Question: In VS 2010 project, I used nuget "install-package Microsoft.aspnet.webapi".
PM> install-package Microsoft.aspnet.webapi
Attempting to resolve dependency 'Microsoft.AspNet.WebApi.WebHost (>= 4.0.20505.0)'.
Attempting to resolve dependency 'Microsoft.Web.Infrastructure (>= 1.0.0.0)'.
Attempting to resolve dependency 'Microsoft.AspNet.WebApi.Core (>= 4.0.20505.0)'.
Attempting to resolve dependency 'Microsoft.AspNet.WebApi.Client (>= 4.0.20505.0)'.
Attempting to resolve dependency 'Microsoft.Net.Http (>= 2.0.20505.0)'.
Attempting to resolve dependency 'Newtonsoft.Json (>= 4.5.1)'.
'Microsoft.AspNet.WebApi 4.0.20505.0' installed.
However, when I go to "Add new item...", under installed templates, "Web API Controller Class" is NOT available. What else do I need to install to make the template show up. I DO NOT have MVC4 installed, do I need it also before the template will show up?

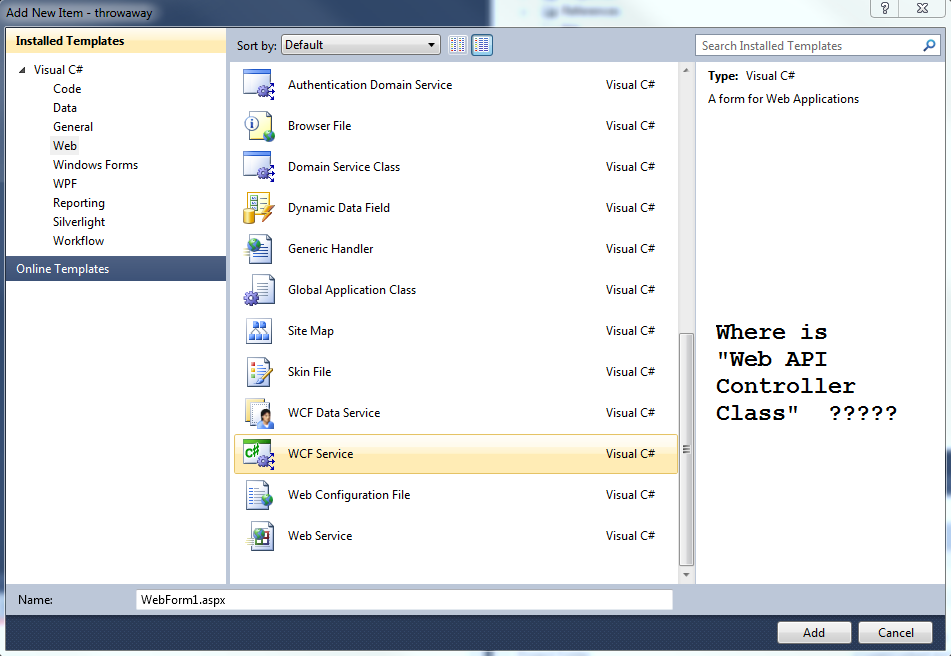
Answer: Nuget gives you only the assemblies required to run Web API.
To use MVC4 Web Api Visual Studio template you have to install MVC4 package from here - <URL>. Once that's installed, in the "create new project" wizard you'd have to choose MVC4 template, and in the next window you can choose Web API project.
Note, that this is not necessary if you don't explicitly need an MVC4 applications. You can use Web API with pretty much anything - MVC3, with Web Forms, with console apps, WPF apps.. It's not dependant in any way on MVC4.